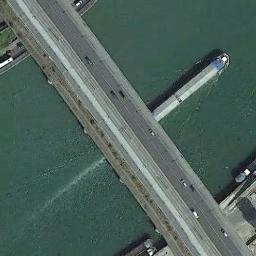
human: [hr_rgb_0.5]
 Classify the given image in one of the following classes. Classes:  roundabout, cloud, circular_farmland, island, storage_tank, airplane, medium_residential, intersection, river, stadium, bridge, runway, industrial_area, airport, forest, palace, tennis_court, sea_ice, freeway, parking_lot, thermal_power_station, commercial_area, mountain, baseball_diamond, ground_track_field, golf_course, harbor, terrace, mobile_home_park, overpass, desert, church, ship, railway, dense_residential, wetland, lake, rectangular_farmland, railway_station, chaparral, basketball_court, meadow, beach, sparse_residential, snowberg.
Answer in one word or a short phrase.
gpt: bridge